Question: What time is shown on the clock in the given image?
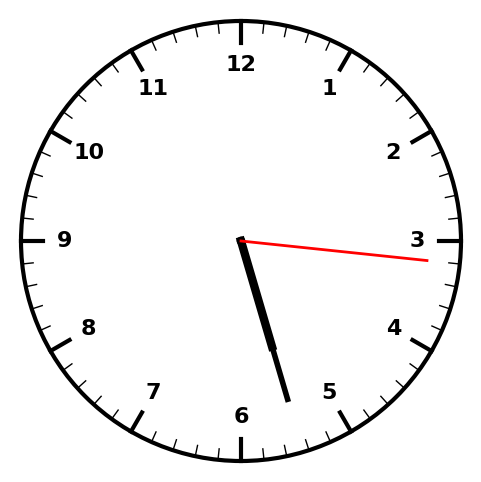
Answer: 05:27:16